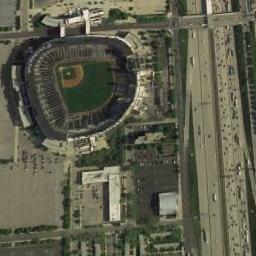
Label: stadium